八年级 · 计数
某学校调查九年级学生对“二十大”知识的了解情况,进行了“二十大”知识竞赛测试,从两班各随机抽取了10名学生的成绩,整理如下:（成绩得分用$x$表示,共分成四组:$A.80leqslantx<85$,B.$85leqslantx<90$,C.$90leqslantx<95$,D.$95leqslantxleqslant100$)九年级(1)班10名学生的成绩是:$96,80,96,86,99,98,92,100,89,82$.九年级(2)班10名学生的成绩在$C$组中的数据是:94,90,92.通过数据分析，列表如:九年级(1)班、（2）班抽取的学生竟赛成绩统计表|年级|平均数|中位数|众数|方差||:---:|:---:|:---:|:---:|:---:||九年级(1)班|92|$b$|$c$|52||九年级(2)班|92|94|100|50.4|根据以上信息，解答下列问题:(1)直接写出上述$a、b、c$的值:$a=underline{40},b=underline{94},c=underline{96}$;(2)学校欲选派成绩更稳定的班级参加下一阶段的活动,根据表格中的数据,学校会选派哪一个班级？说明理由.(3)九年级两个班共120人参加了此次调查活动,估计两班参加此次调查活动成绩优秀$(xgeqslant90)$的学生总人数是多少?九年级（2）班学生成绩扇形统计图
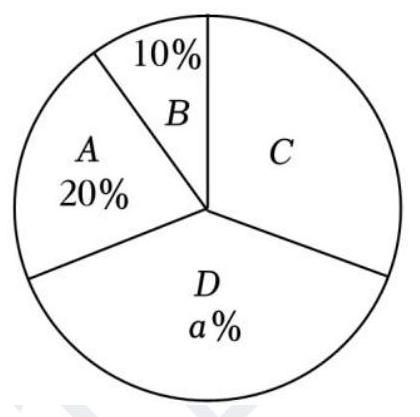
答案: (1)根据九年级(2)班$C$组的百分数求$a$,根据众数和中位数的定义求$b$和$c$即可;(2)根据方差的意义解答即可;(3)利用样本估计总体即可.【解析】解：(1)$because$九年级(2)班$C$组占的百分比为$frac{3}{10}times100%=30%$,$thereforea%=100%-20%-10%-30%=40%$,$thereforea=40$,$because$(1)班10名学生测试成绩中,第5和6位置的数都是92和96,$thereforeb=frac{92+96}{2}=94$,$because(1)$班10名学生测试成绩中,96出现的次数最多,$therefore$众数$c=96;$故答案为:$40,94,96$;（2）这次比赛中，九年级（2）班成绩更平衡，更稳定，理由:$because$九年级（2）班的方差50.4小于九年级（1）班的方差52,$therefore$九年级（2）班成绩更平衡，更稳定；(3)$120timesfrac{6+7}{20}=78$(人),答：估计参加此次调查活动成绩优秀$(xgeqslant90)$的九年级（2）班学生人数是78人.【点睛】本题考查了平均数,中位数,方差及众数的意义.平均数平均数表示一组数据的平均程度.中位数是将一组数据从小到大(或从大到小)重新排列后,最中间的那个数（或最中间两个数的平均数);方差是用来衡量一组数据波动大小的量,众数是出现次数最多的数据.